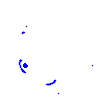
Particle: pion